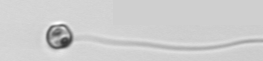
Label: flagellate